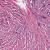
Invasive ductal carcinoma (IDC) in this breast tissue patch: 1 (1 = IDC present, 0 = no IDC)